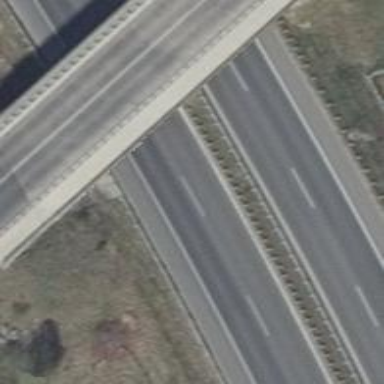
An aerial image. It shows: This is trunk highway with motorroad.